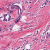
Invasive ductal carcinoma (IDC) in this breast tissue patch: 0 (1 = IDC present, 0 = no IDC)